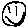
Label: smiley face